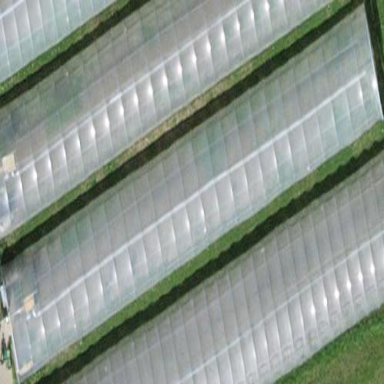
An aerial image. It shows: Greenhouse.